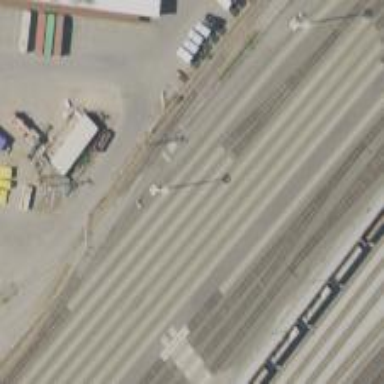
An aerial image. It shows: Railway yard used for servicing trains.